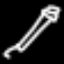
Label: pencil